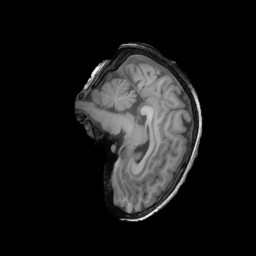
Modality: T1w
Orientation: sagittal
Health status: ill
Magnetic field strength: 3 T